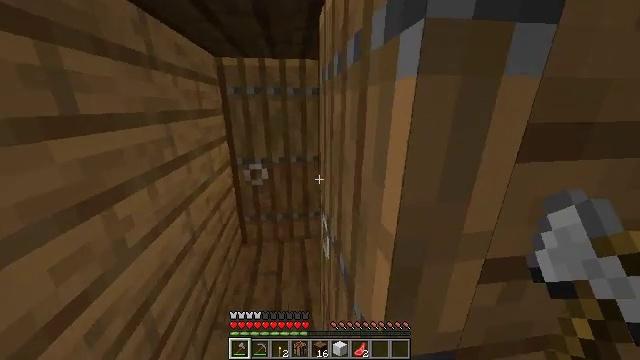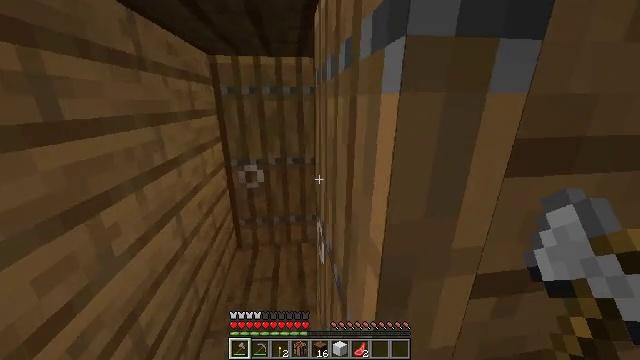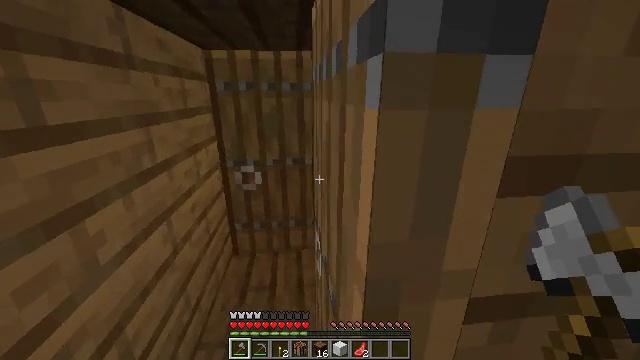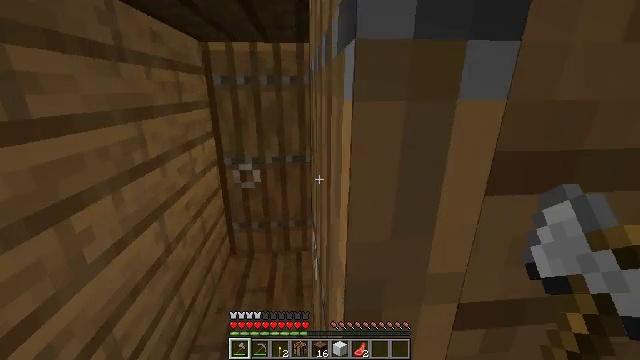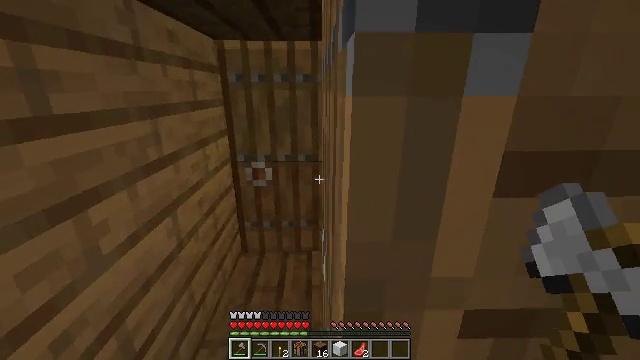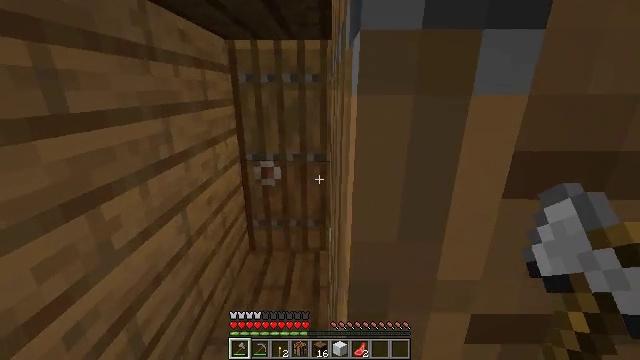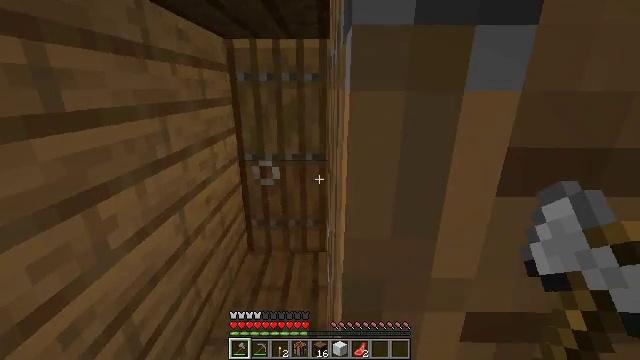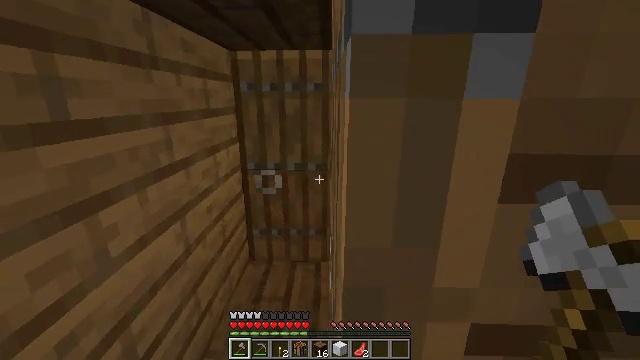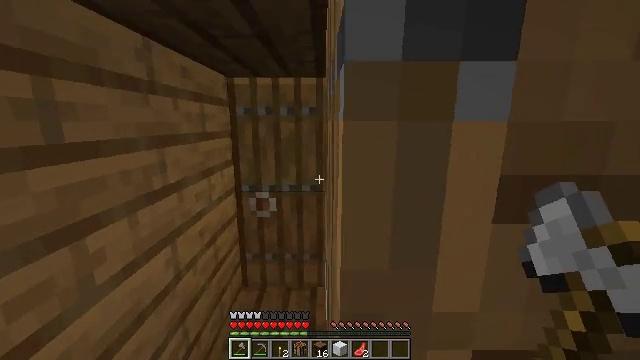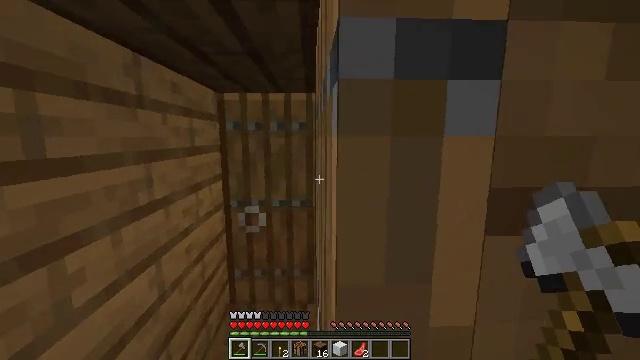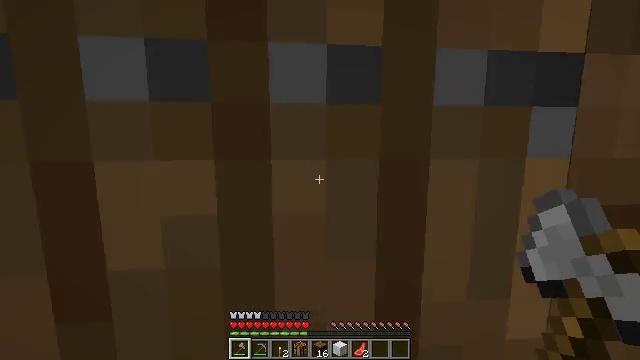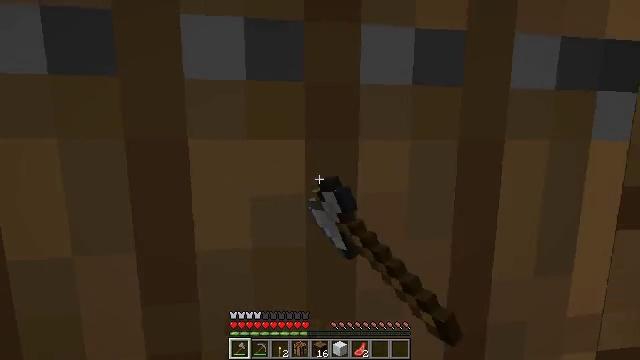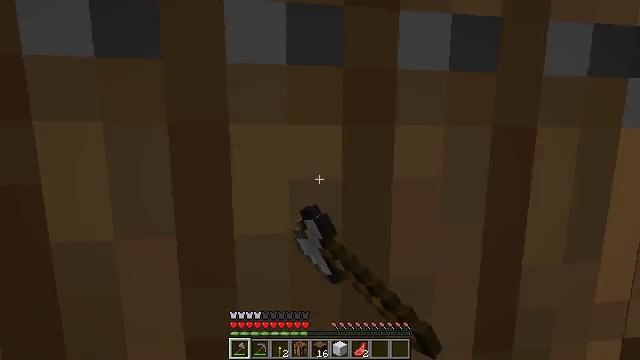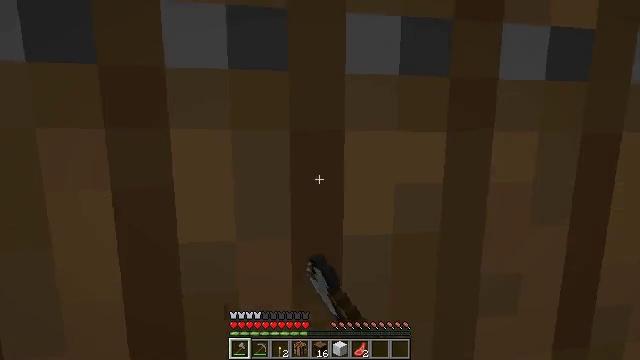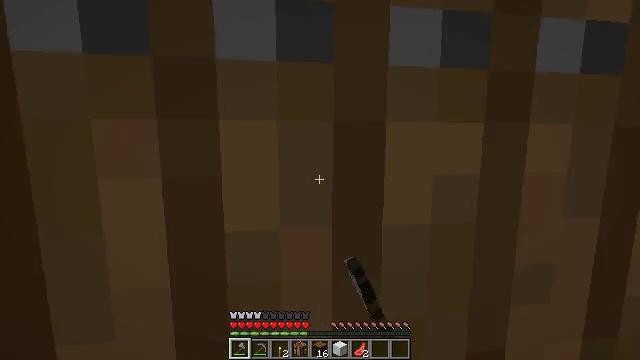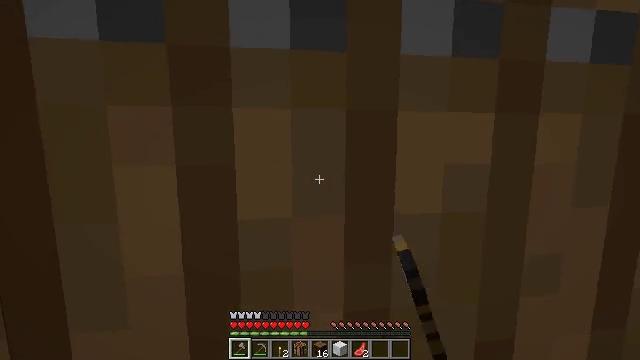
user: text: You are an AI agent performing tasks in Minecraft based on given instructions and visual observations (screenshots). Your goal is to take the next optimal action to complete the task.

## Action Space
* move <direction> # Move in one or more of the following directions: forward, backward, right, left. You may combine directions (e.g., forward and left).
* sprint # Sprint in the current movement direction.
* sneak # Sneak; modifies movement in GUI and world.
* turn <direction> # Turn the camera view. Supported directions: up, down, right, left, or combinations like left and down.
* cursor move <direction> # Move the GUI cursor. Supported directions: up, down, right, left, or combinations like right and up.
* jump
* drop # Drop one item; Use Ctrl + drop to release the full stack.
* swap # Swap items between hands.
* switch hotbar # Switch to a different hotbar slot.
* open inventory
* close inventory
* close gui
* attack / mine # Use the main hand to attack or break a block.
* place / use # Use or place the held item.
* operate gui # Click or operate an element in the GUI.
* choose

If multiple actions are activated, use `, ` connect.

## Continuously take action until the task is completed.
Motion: motion action
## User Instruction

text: Dismantle the blue bed.
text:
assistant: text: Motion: move forward, sprint
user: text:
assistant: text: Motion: move forward, sprint, turn left
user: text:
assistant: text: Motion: move forward, sprint, turn left
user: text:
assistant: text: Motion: move forward, sprint, turn left
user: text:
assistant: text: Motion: move forward, sprint, turn left
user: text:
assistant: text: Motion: move forward, sprint
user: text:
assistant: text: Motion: move forward, sprint, turn up
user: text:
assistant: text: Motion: move forward, sprint, turn right and up
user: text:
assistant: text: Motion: move forward and move left, sprint, turn right and up
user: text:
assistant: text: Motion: move forward and move left, sprint, turn right and up, use / place
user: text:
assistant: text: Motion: move forward and move left, sprint, turn right, use / place
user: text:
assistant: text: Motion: move forward and move left, sprint, use / place
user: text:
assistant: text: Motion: move forward, sprint, use / place
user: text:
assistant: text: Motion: move forward, sprint
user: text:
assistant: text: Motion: move forward, sprint
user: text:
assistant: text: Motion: move forward, sprint
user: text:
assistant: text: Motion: move forward, sprint
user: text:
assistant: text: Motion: move forward
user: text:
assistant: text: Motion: move forward, use / place
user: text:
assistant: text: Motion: use / place
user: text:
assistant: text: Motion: use / place
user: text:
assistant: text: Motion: use / place
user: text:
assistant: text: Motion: no_op
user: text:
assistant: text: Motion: no_op
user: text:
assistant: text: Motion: move forward, turn left
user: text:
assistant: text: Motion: move forward, turn left
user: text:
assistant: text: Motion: move forward, use / place
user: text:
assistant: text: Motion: move forward, use / place
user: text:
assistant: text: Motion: move forward, turn left, use / place
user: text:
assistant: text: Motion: move forward, use / place